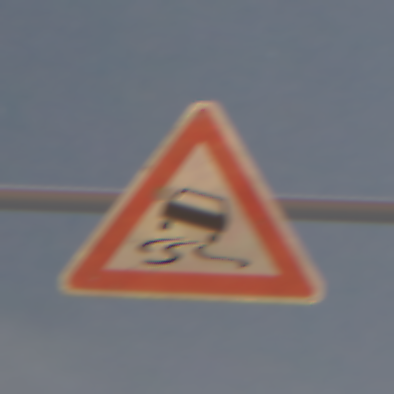
Verkehrszeichen: SchleuderOderRutschgefahr
Umgebung: Outdoor, Urban
Tageszeit: Night
Wetter: PartlyCloudy
Licht: Artificial
Jahreszeit: NotSpecified
Kontrast: HighContrast